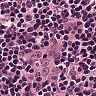
Metastatic tissue present: no